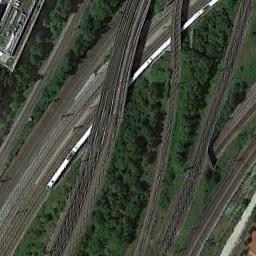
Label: railway